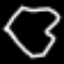
Label: octagon